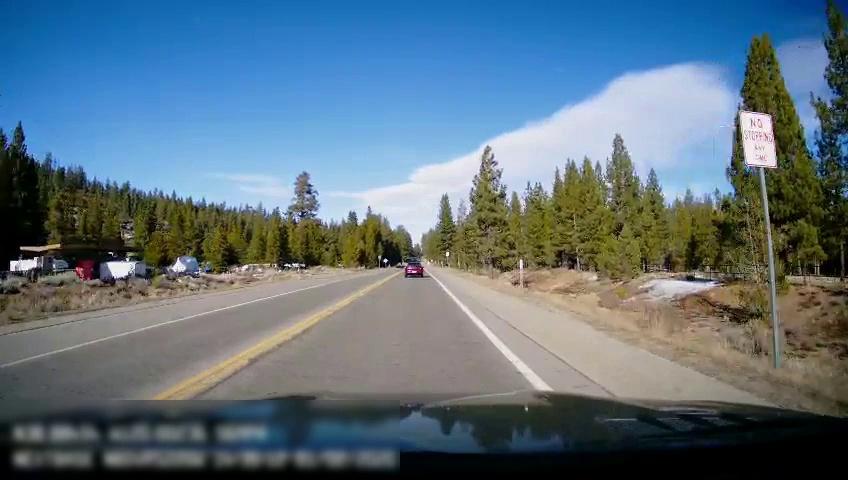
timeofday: Day
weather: Sunny
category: Drivable Space
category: Vehicles | Car
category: Lanes | Current Lane
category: Lanes | Current Lane
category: Lanes | Opposite Lane
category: Traffic | Signs